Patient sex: M
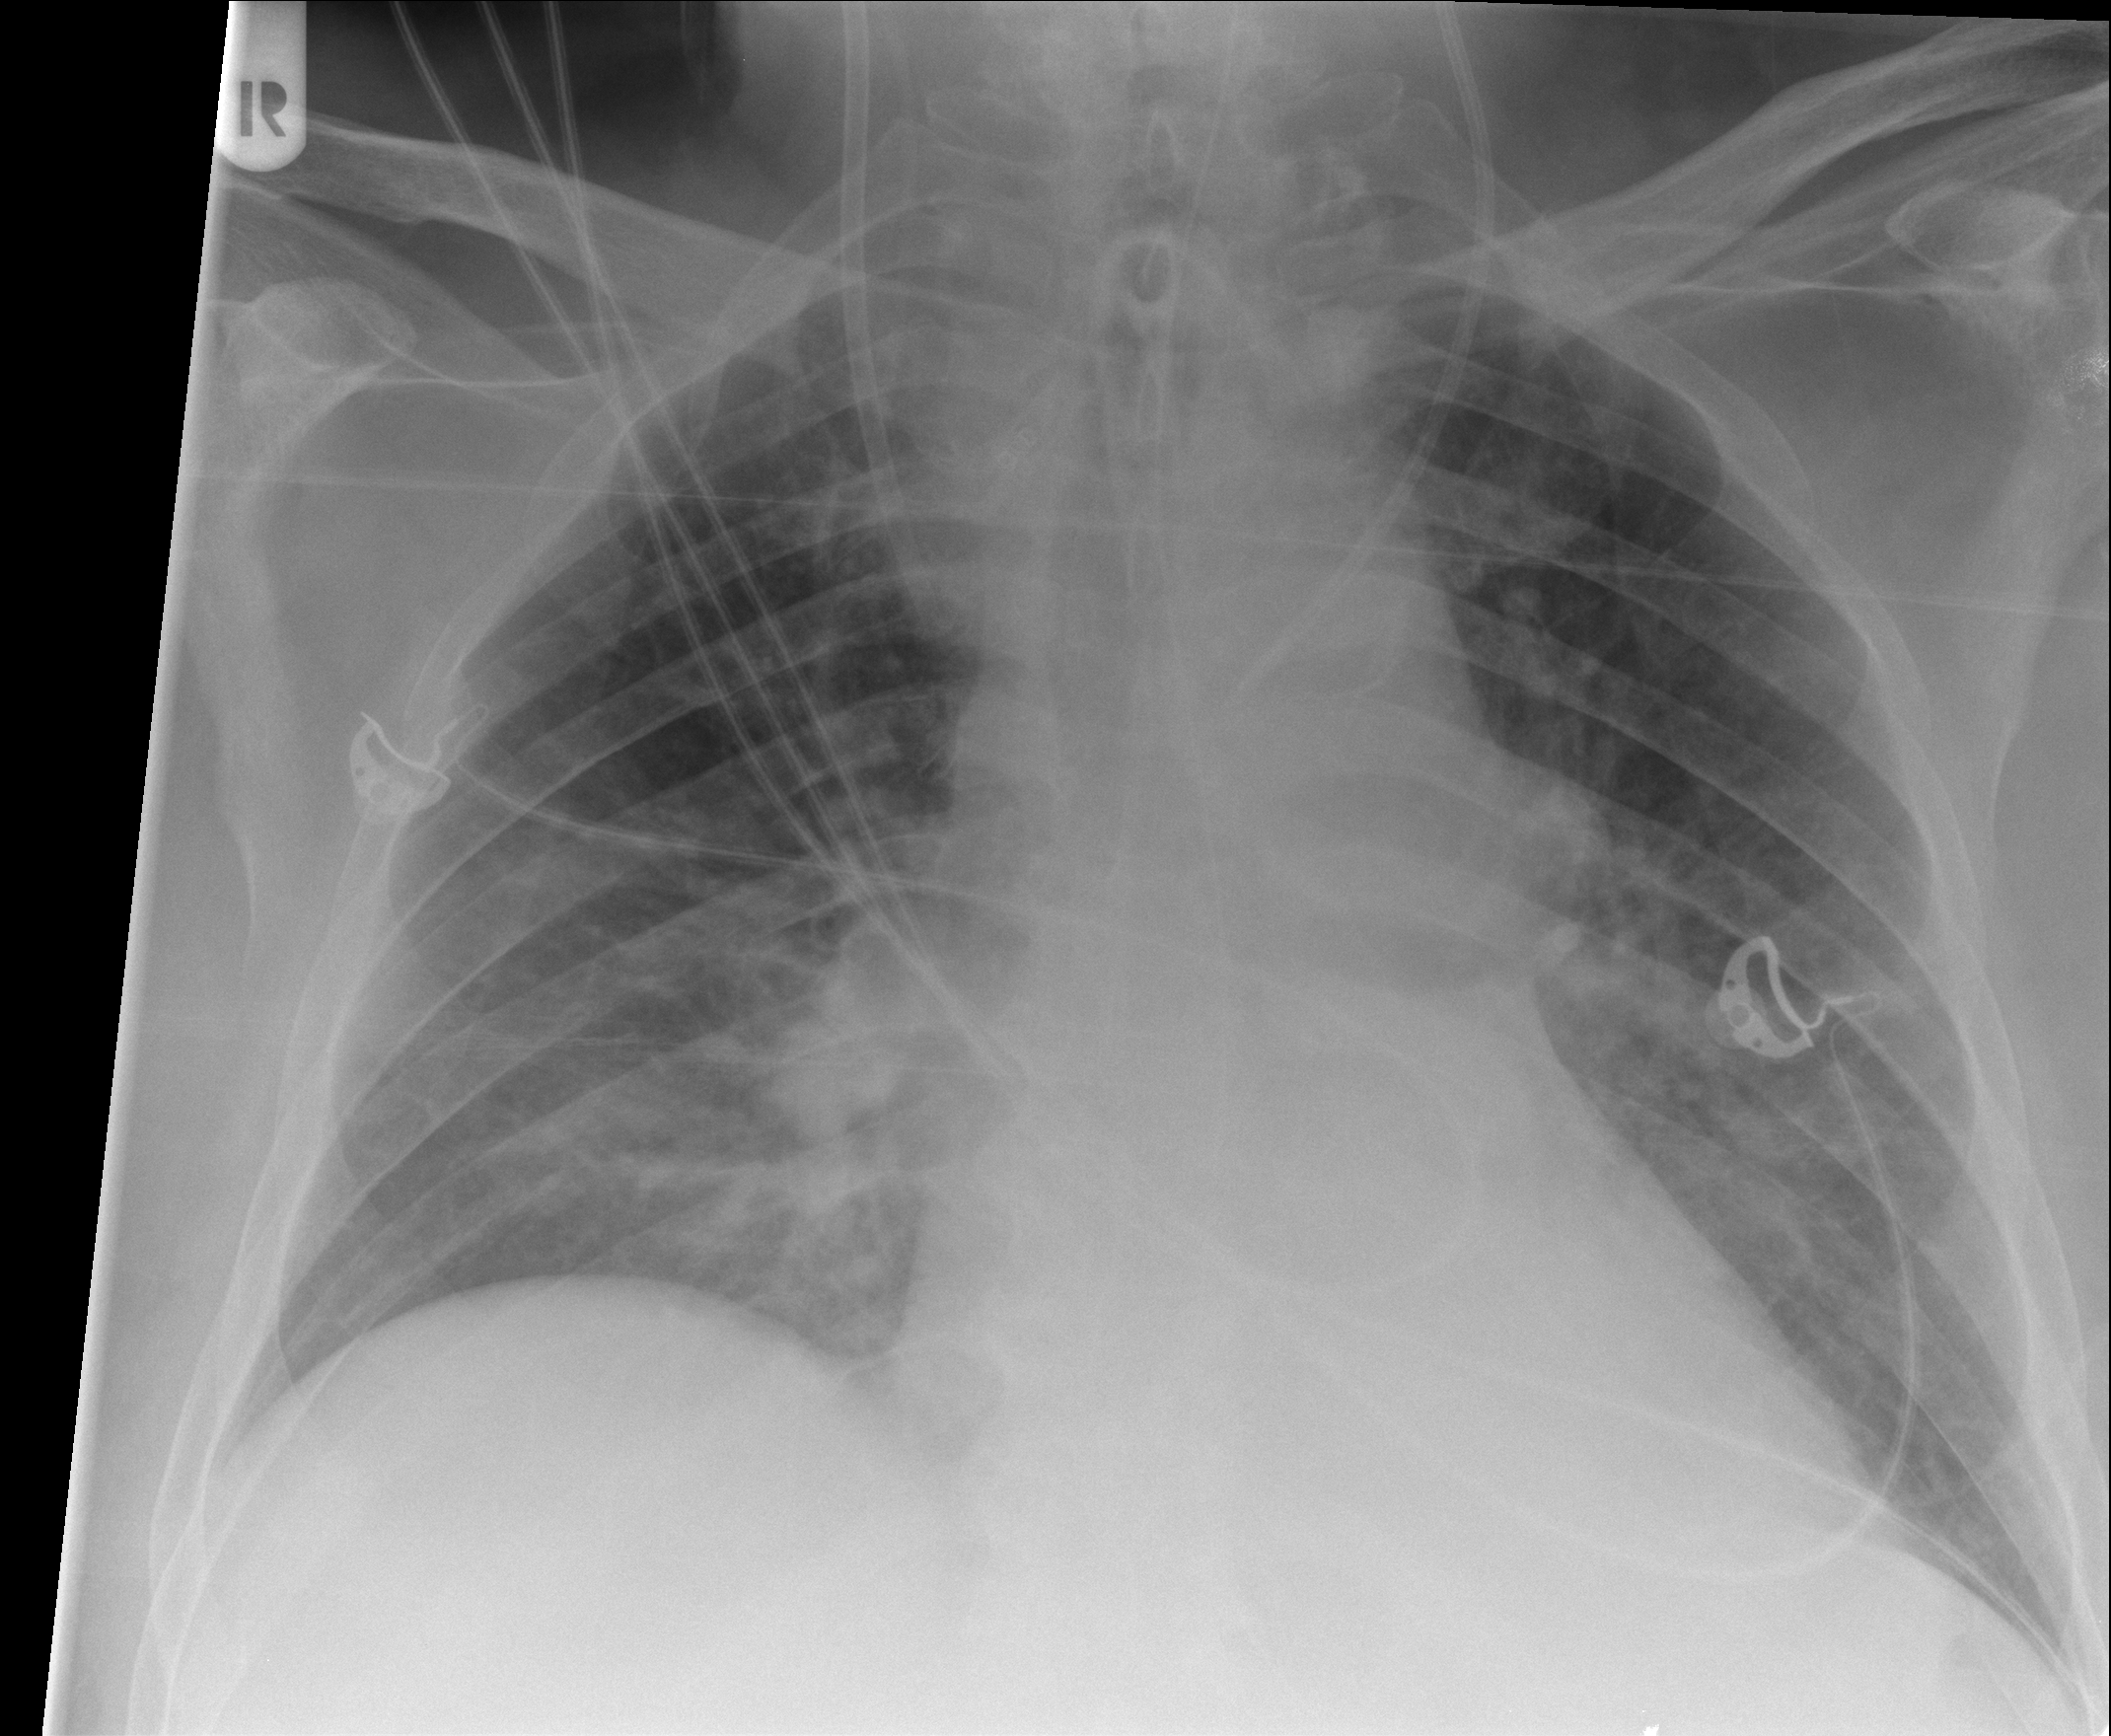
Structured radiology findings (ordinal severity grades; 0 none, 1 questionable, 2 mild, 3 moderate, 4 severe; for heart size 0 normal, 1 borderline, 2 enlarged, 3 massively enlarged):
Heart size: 1
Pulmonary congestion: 2
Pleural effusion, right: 1
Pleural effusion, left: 0
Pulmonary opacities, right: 0
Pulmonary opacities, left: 0
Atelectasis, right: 2
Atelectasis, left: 2